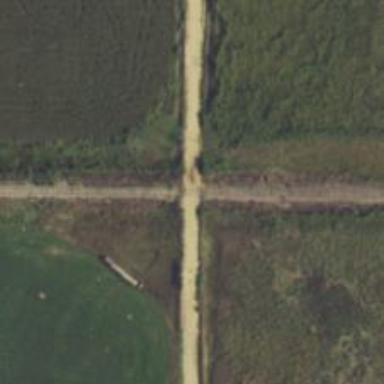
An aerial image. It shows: Level crossing along the railway.